Field crop: tomato
Growth stage: 2
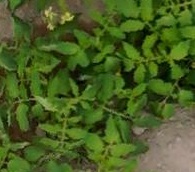
Species: tomato